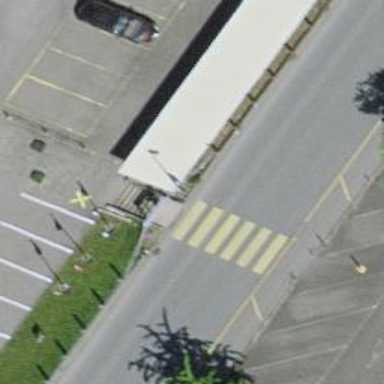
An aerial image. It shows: Marked road crossing.